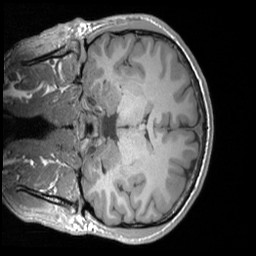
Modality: T1w
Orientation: coronal
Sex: male
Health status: ill
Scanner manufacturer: siemens
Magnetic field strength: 3 T
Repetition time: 1.66 s
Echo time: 0.00254 s